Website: apple
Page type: address-validator
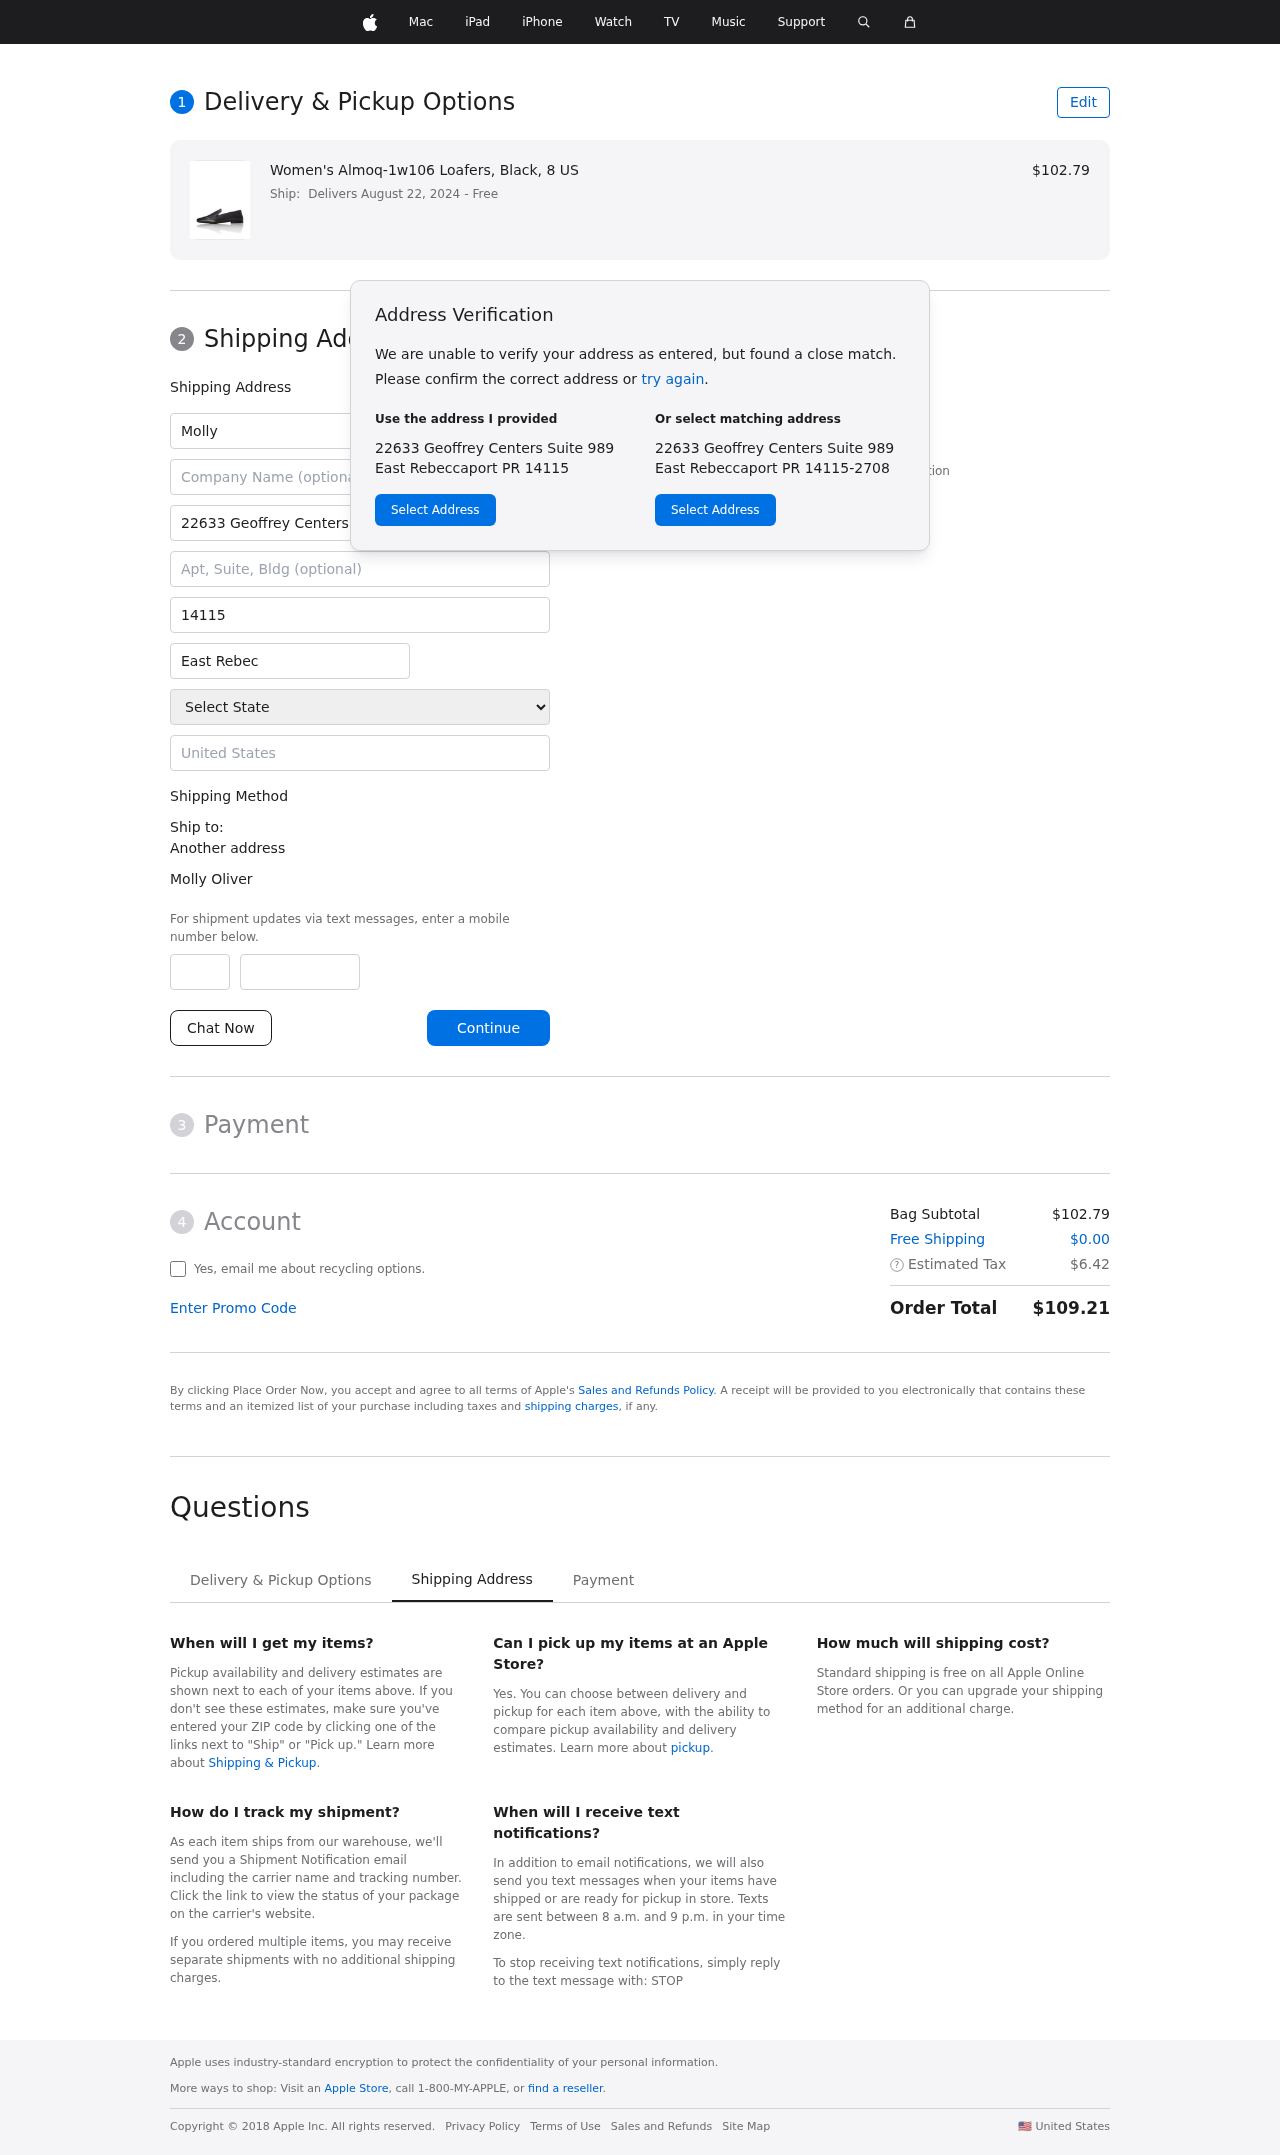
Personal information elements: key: PII_CITY
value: East Rebeccaport
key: PII_COUNTRY
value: United States
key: PII_FIRSTNAME
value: Molly
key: PII_FULLNAME
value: Molly Oliver
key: PII_LASTNAME
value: Oliver
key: PII_PHONE_AREA
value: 947
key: PII_PHONE_SUFFIX
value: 0227
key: PII_POSTCODE
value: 14115
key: PII_STATE
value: PR
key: PII_STREET
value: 22633 Geoffrey Centers Suite 989
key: PII_CITY_STATE_ZIP
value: East Rebeccaport PR 14115
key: PII_STATE_ABBR
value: PR
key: PII_POSTCODE_FULL
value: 14115
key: PII_POSTCODE_NUMERIC
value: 14115
Product elements: key: PRODUCT1_NAME
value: Women's Almoq-1w106 Loafers, Black, 8 US
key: PRODUCT1_PRICE
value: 102.79
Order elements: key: ORDER_DELIVERY_DATE
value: Delivers August 22, 2024
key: ORDER_SUBTOTAL
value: $102.79
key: ORDER_SHIPPING_COST
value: $0.00
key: ORDER_TAX
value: $6.42
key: ORDER_TOTAL
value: $109.21